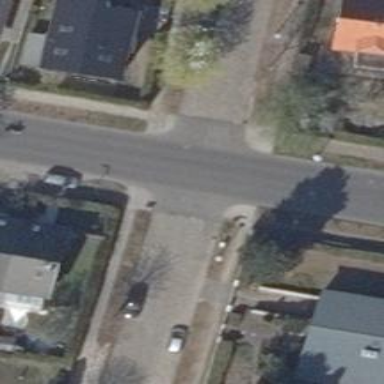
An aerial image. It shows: Unmarked crossing on the road.